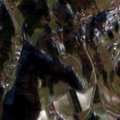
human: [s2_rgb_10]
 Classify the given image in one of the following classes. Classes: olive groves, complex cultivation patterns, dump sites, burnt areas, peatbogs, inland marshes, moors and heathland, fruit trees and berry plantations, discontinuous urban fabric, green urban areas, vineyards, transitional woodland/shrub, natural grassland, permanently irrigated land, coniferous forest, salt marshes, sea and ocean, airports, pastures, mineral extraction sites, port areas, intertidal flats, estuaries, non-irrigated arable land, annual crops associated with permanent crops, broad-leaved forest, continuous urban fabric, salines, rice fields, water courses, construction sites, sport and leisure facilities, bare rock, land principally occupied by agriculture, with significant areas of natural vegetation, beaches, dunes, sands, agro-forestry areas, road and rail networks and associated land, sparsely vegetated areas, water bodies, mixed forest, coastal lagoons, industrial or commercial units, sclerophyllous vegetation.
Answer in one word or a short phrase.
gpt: discontinuous urban fabric, non-irrigated arable land, pastures, complex cultivation patterns, broad-leaved forest, mixed forest